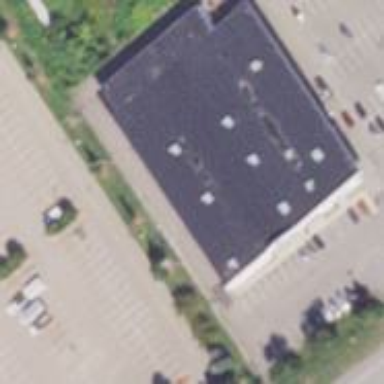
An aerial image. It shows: Building.